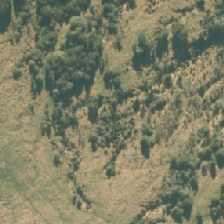
Land cover: grose_broom